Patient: sex M, age 75
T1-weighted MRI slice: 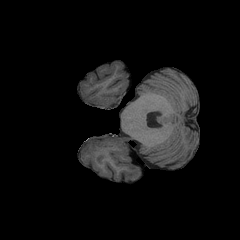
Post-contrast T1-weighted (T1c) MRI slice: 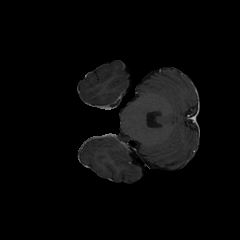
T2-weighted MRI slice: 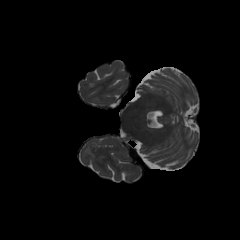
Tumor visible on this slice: no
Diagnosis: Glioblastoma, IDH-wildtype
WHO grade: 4